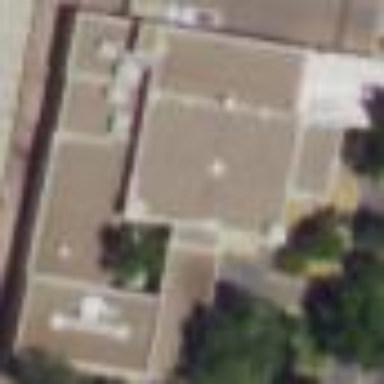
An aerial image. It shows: Building that serves as library.